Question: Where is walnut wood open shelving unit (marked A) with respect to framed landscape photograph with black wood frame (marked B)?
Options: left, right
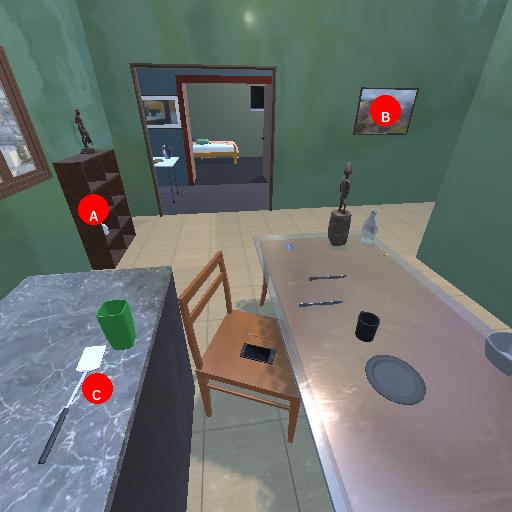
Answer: left